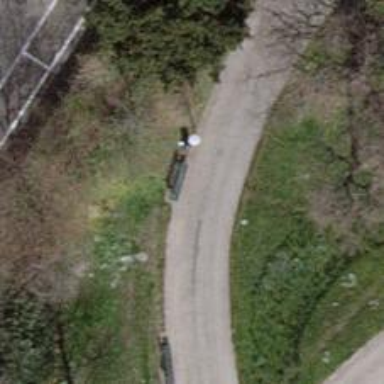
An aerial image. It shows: Bench.